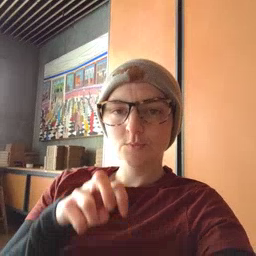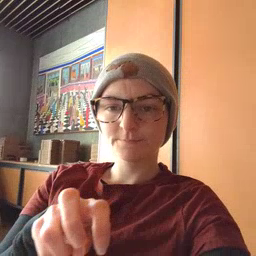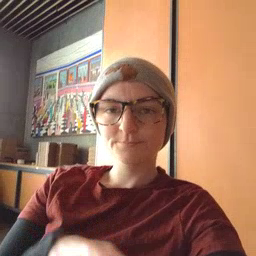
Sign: ride